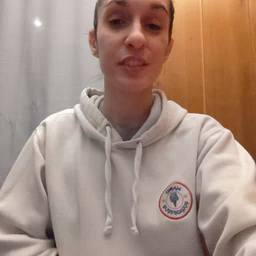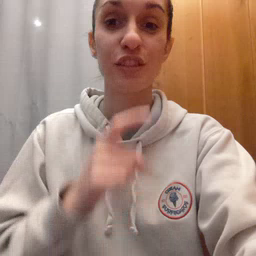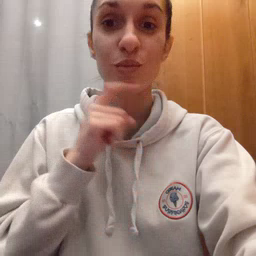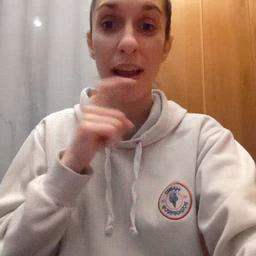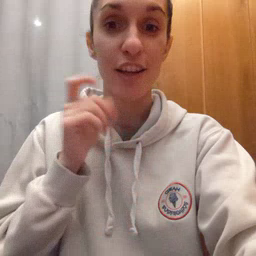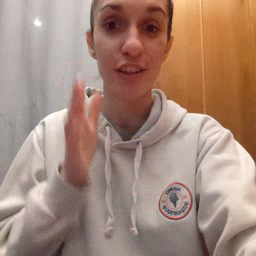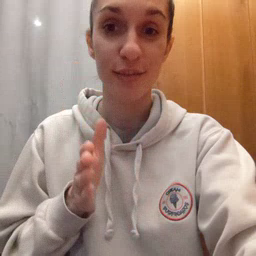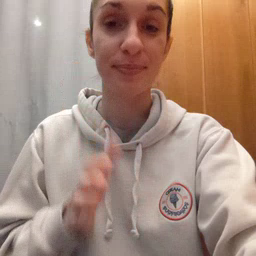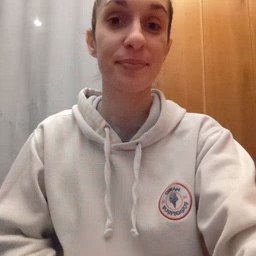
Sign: dryer